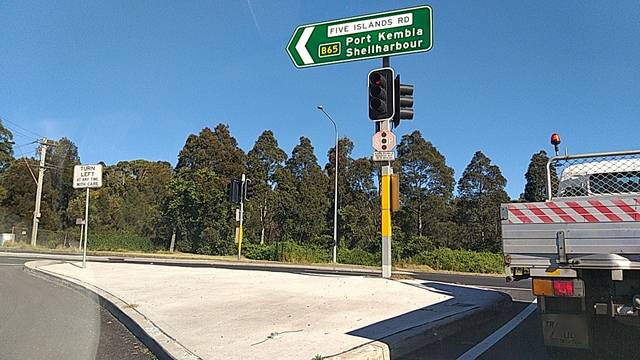
Region: Australia
Coordinates: -34.473, 150.887